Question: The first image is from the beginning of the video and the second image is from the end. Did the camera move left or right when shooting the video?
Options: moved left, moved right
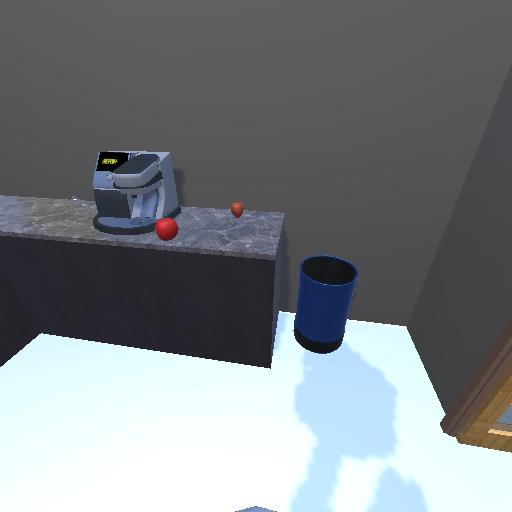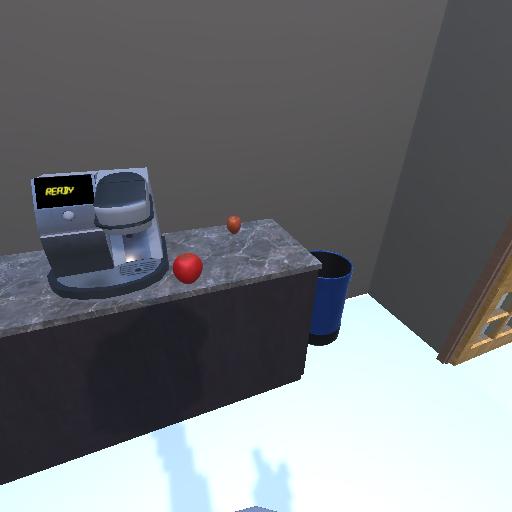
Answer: moved left